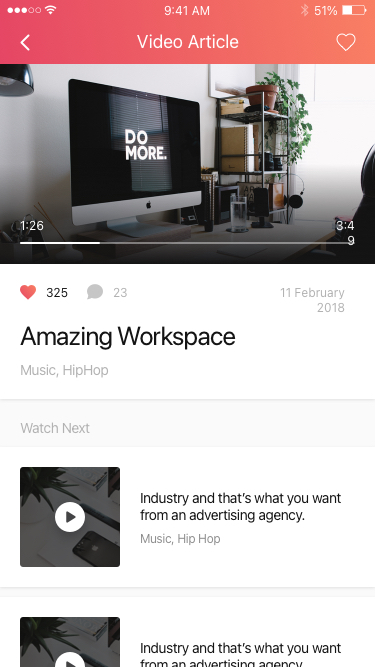
Text in this UI design:
Industry and that’s what you want from an advertising agency.
Music, Hip Hop
Industry and that’s what you want from an advertising agency.
Watch Next
Amazing Workspace
Music, HipHop
11 February 2018
23
325
1:26
3:49
Video Article